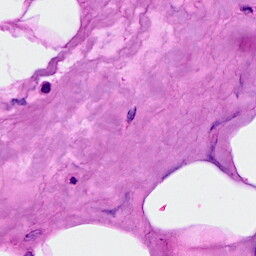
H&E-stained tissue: Breast